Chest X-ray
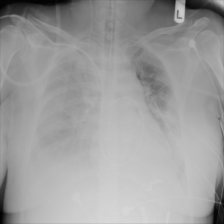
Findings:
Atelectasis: negative
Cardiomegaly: negative
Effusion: positive
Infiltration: positive
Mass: negative
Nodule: negative
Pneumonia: negative
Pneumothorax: negative
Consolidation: negative
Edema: negative
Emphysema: negative
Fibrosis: negative
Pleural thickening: negative
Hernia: negative